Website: lowes
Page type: delivery-shipping
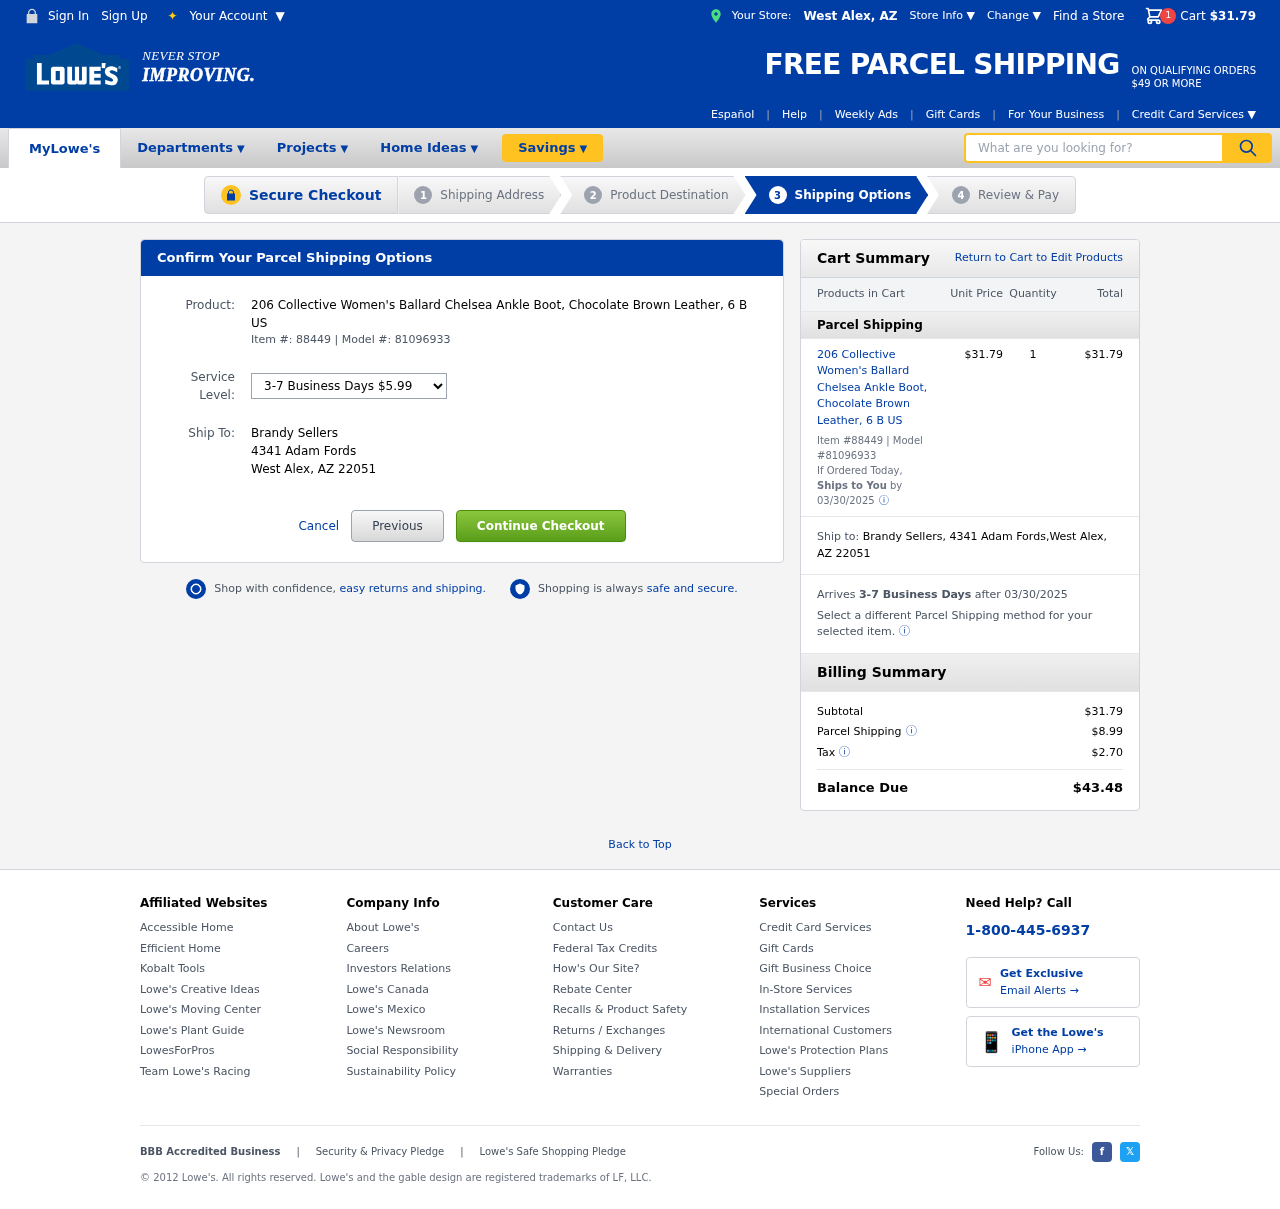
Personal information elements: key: PII_CITY
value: West Alex
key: PII_FULLNAME
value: Brandy Sellers
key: PII_POSTCODE
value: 22051
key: PII_STATE_ABBR
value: AZ
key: PII_STREET
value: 4341 Adam Fords
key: PII_FULLNAME2
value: Brandy Sellers
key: PII_CITY2
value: West Alex
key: PII_STATE_ABBR2
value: AZ
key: PII_POSTCODE_FULL
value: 22051
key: PII_POSTCODE_NUMERIC
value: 22051
Product elements: key: PRODUCT1_NAME
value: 206 Collective Women's Ballard Chelsea Ankle Boot, Chocolate Brown Leather, 6 B US
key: PRODUCT1_PRICE
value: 31.79
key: PRODUCT1_QUANTITY
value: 1
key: PRODUCT1_ITEM_NUMBER
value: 88449
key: PRODUCT1_MODEL_NUMBER
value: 81096933
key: PRODUCT1_NAME2
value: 206 Collective Women's Ballard Chelsea Ankle Boot, Chocolate Brown Leather, 6 B US
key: PRODUCT1_ITEM_NUMBER2
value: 88449
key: PRODUCT1_MODEL_NUMBER2
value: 81096933
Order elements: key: ORDER_SUBTOTAL
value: $31.79
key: ORDER_DELIVERY_DATE
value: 03/30/2025
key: ORDER_ITEM_TOTAL
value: $31.79
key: ORDER_DELIVERY_DATE2
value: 03/30/2025
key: ORDER_SHIPPING_COST
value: $8.99
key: ORDER_TAX
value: $2.70
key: ORDER_TOTAL
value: $43.48
Search elements: key: HEADER_SEARCH
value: What are you looking for?